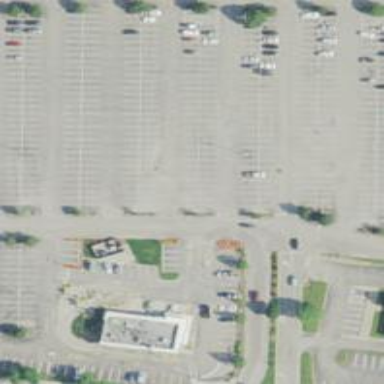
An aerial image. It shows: Parking area.